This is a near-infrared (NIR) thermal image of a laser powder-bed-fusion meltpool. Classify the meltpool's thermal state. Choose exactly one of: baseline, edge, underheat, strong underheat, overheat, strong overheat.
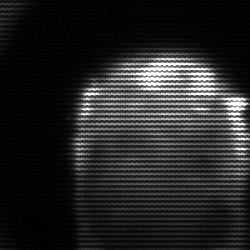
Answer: edge